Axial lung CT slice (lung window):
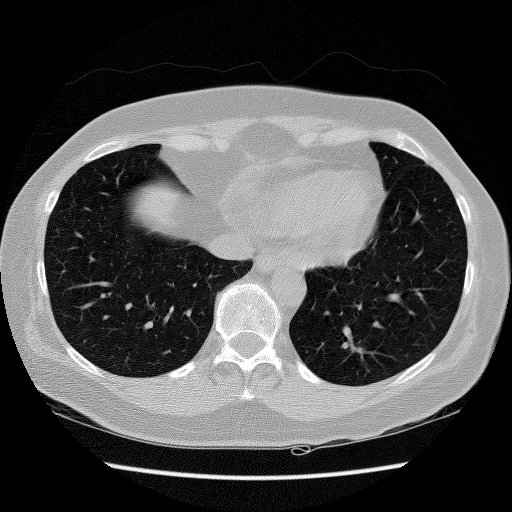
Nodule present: no